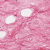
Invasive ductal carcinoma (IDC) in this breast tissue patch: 0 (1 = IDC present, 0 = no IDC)